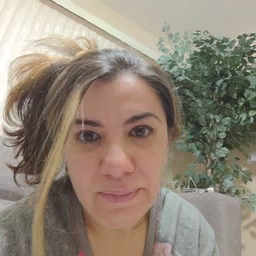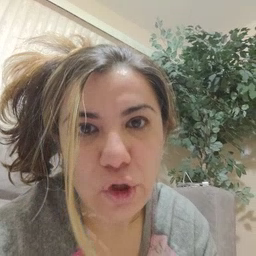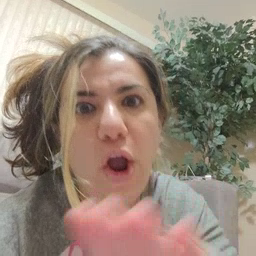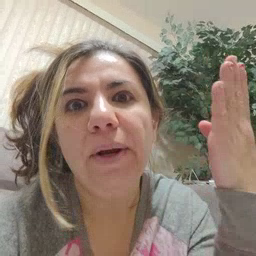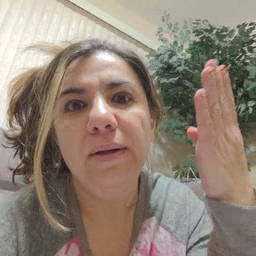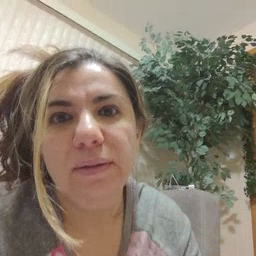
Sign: open